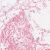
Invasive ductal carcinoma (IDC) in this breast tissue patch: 0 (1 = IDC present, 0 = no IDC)